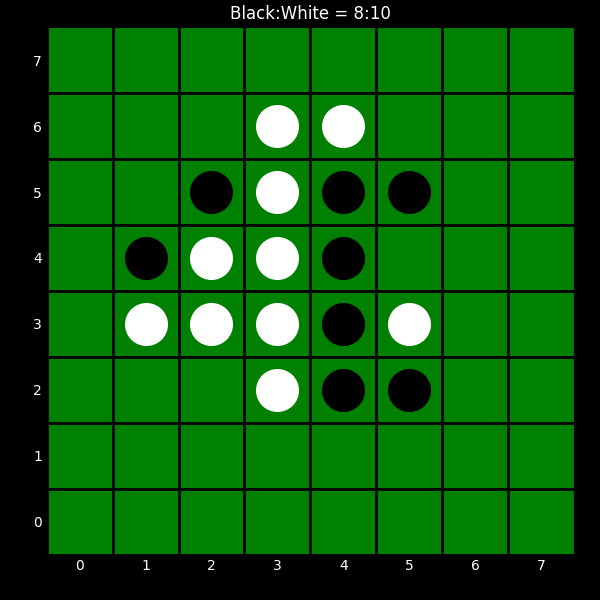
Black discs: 8
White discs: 10